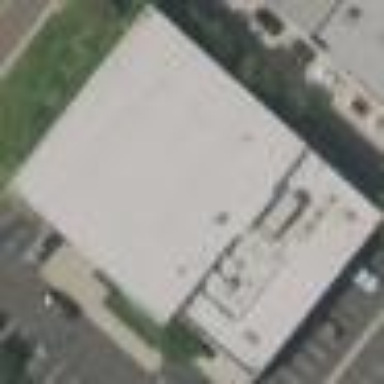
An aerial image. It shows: Commercial building.